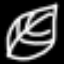
Label: leaf